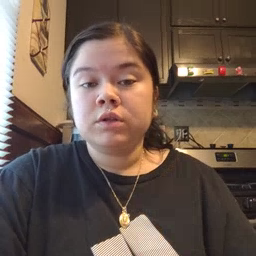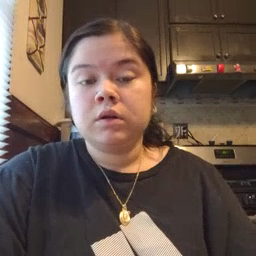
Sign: clean